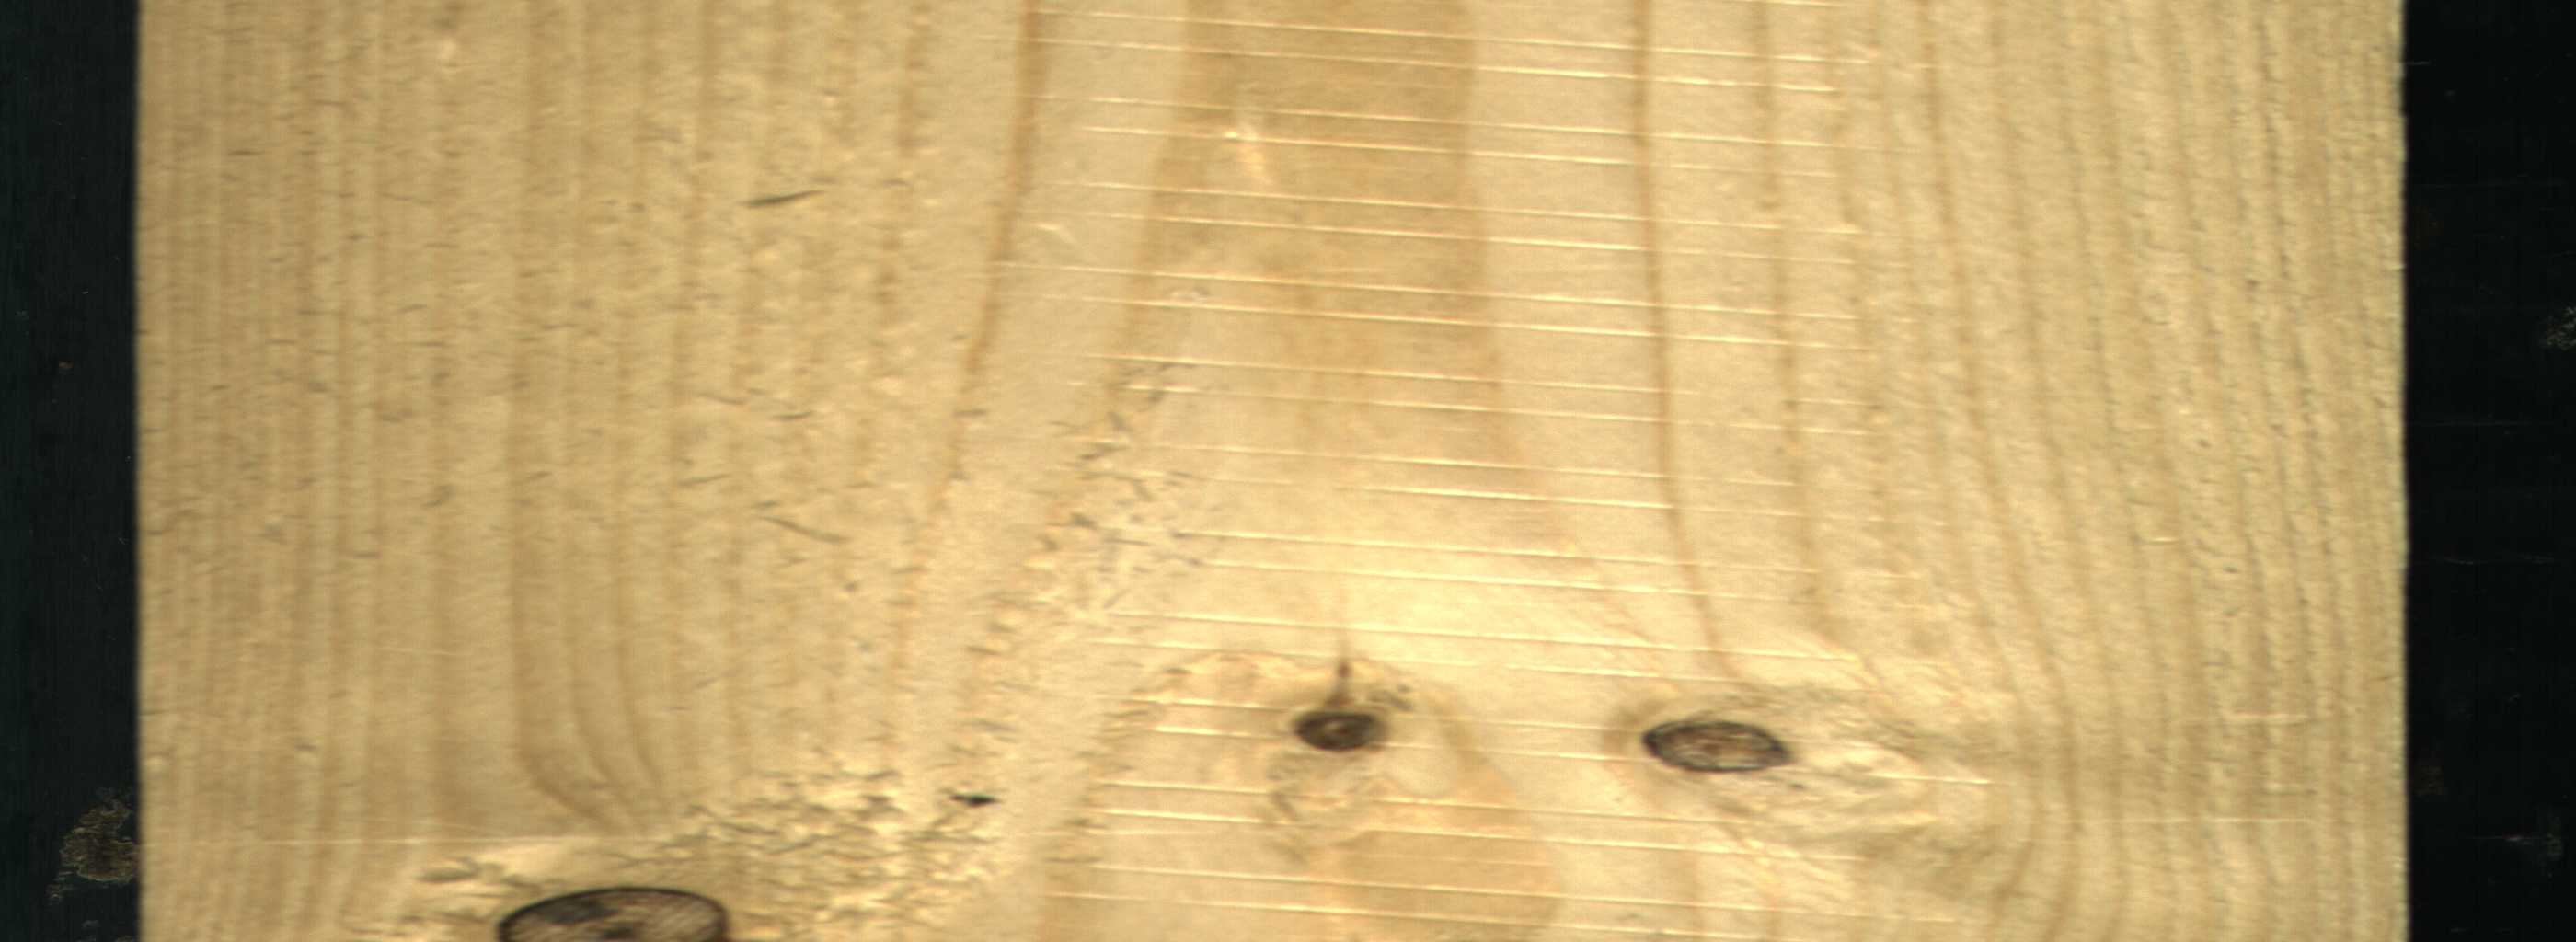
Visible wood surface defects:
Dead_Knot
Dead_Knot
Live_Knot